Interaction volume radius: 5 \u00c5
Interaction volume height: 40 \u00c5
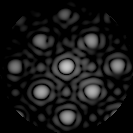
Disorder parameter: 0.07716